Field crop: maize
Growth stage: 2
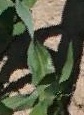
Species: maize